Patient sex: F
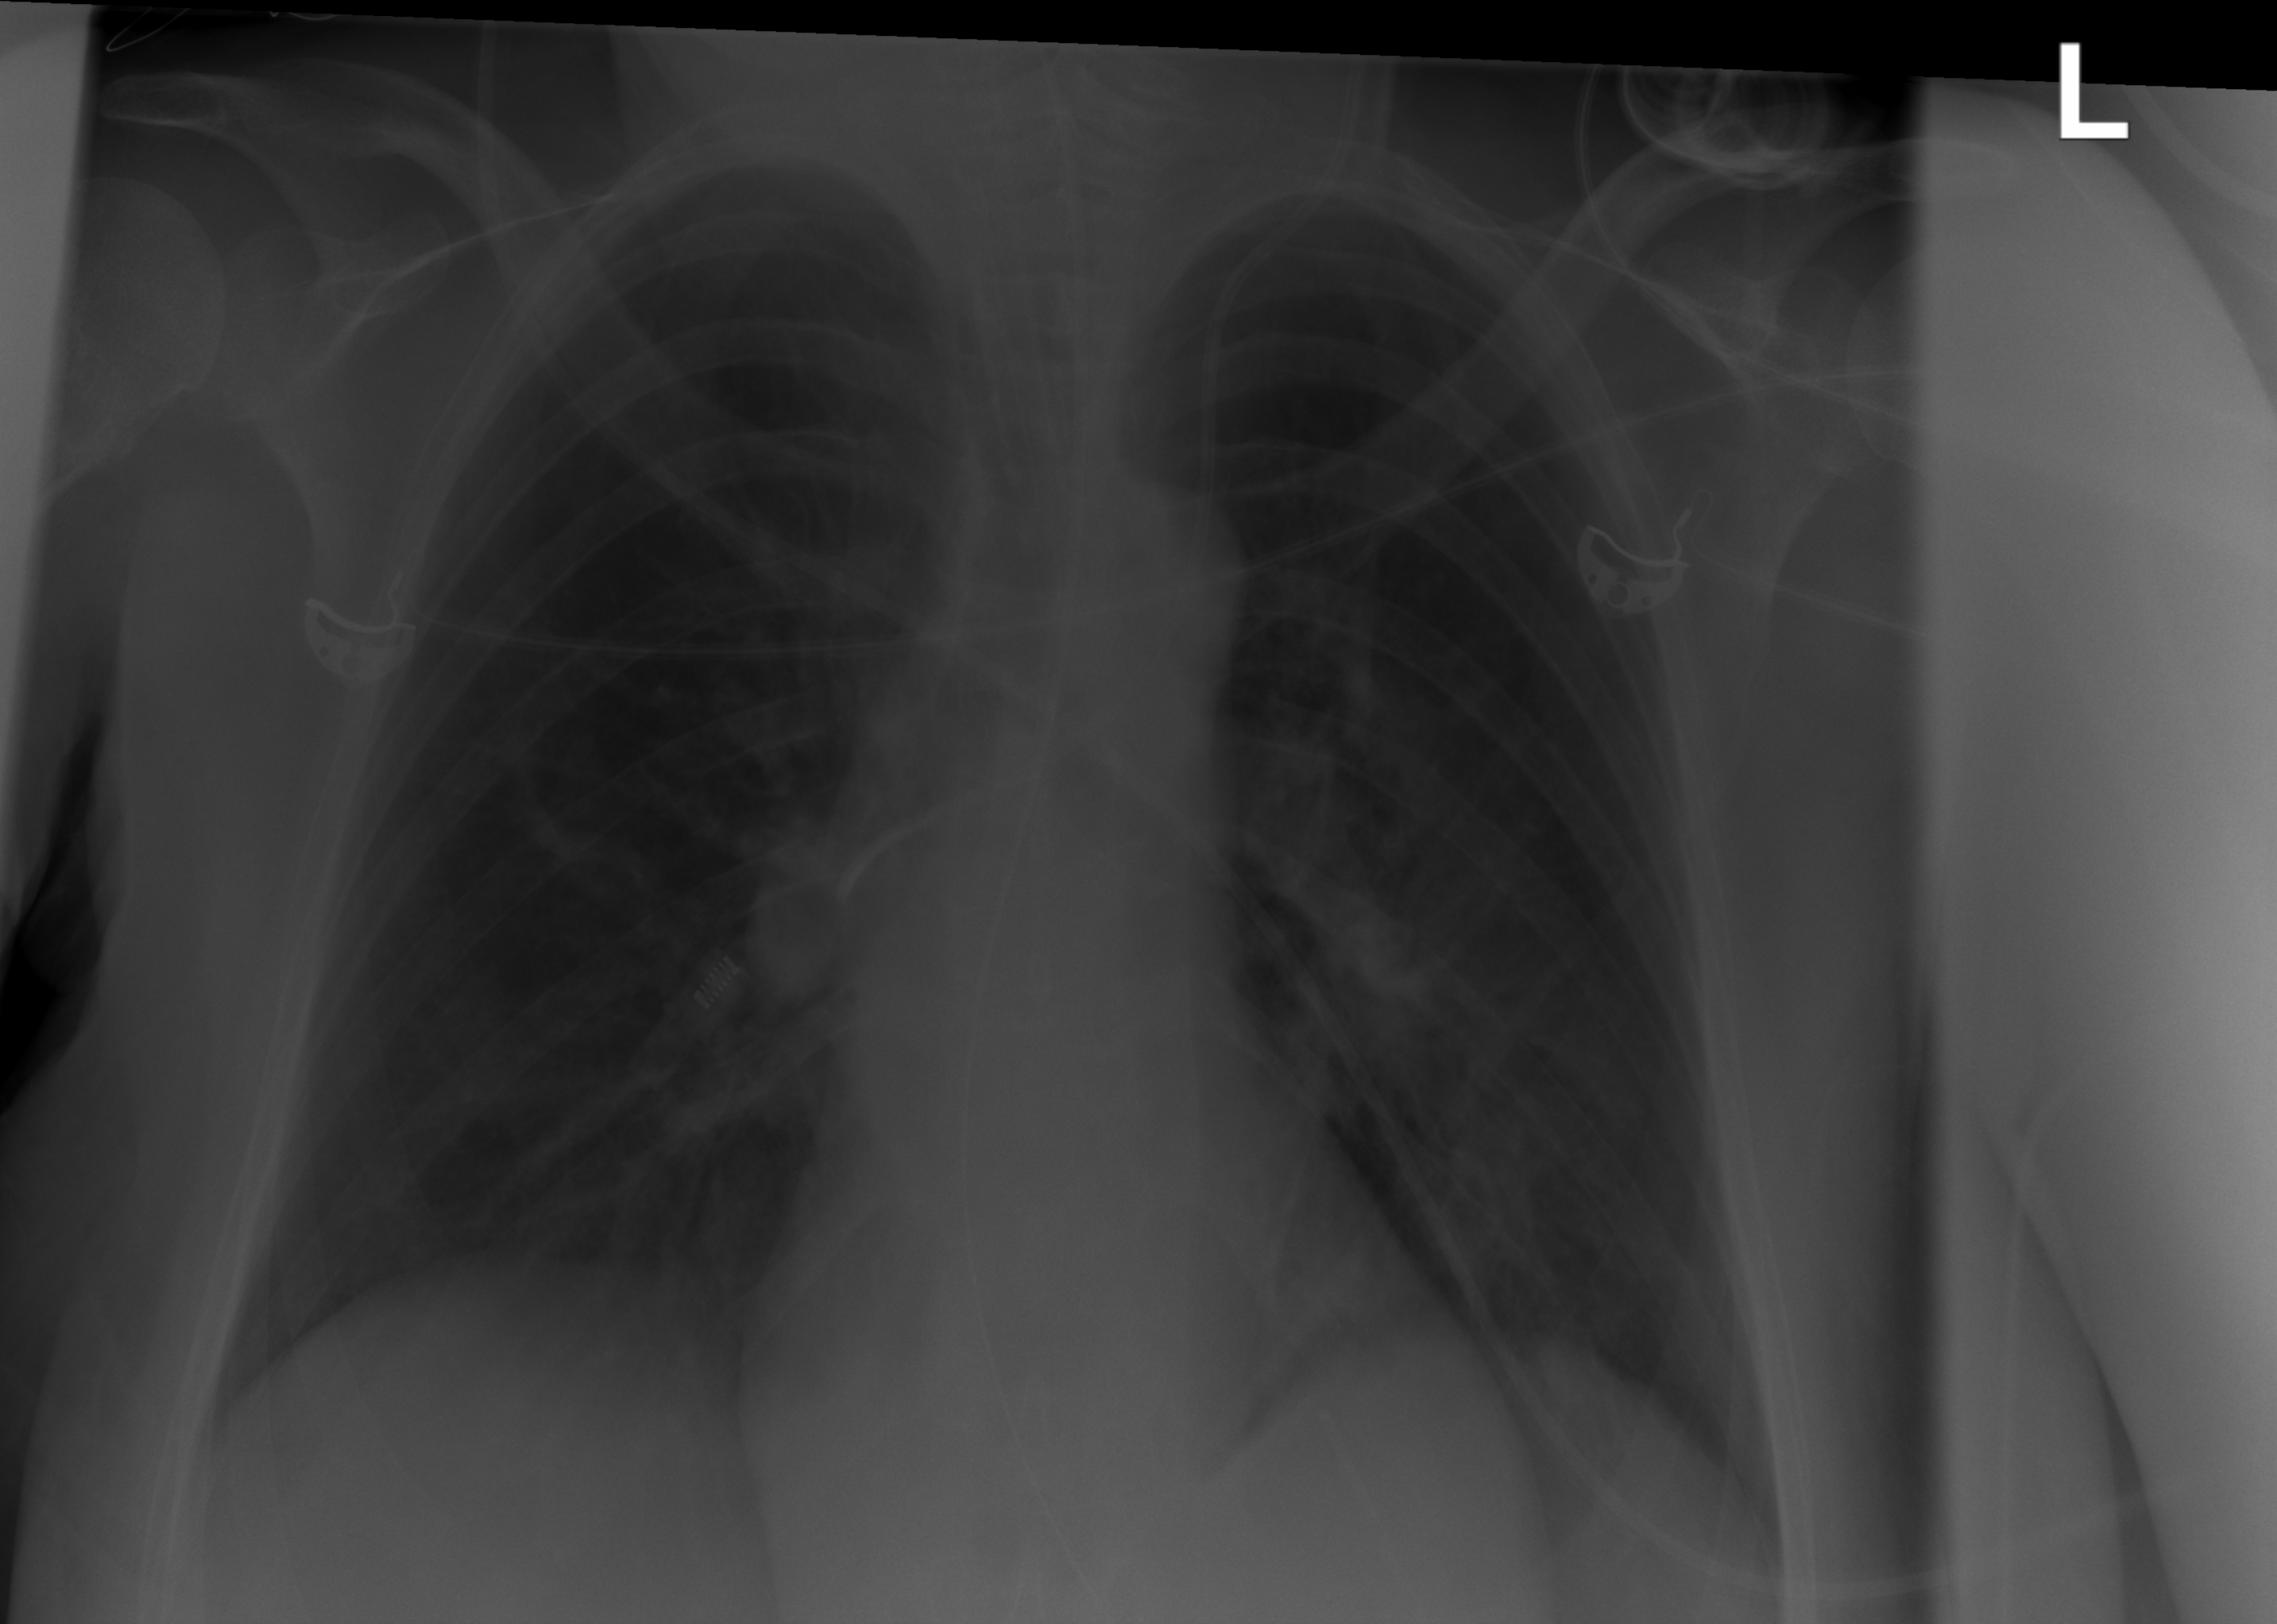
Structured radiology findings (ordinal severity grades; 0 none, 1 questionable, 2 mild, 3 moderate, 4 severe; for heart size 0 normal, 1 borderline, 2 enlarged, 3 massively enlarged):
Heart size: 0
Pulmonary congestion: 0
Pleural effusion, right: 0
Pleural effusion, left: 0
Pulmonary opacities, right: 0
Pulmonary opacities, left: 0
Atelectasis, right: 2
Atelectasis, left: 2